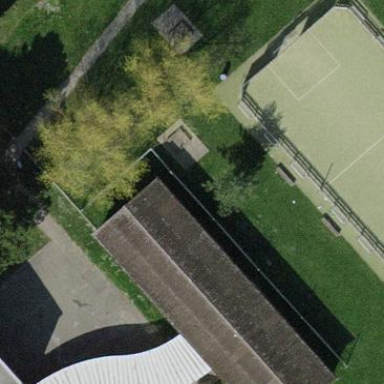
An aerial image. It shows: School building.